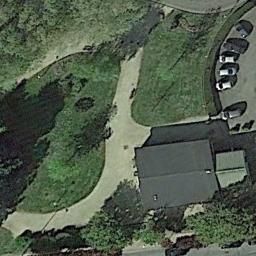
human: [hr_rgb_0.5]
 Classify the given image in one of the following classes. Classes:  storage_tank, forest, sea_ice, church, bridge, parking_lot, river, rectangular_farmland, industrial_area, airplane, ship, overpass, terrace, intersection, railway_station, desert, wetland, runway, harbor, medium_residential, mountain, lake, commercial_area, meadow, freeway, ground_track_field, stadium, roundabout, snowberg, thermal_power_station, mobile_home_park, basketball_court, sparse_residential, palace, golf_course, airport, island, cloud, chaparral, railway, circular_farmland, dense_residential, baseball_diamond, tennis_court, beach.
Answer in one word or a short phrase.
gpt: sparse_residential